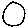
Label: circle